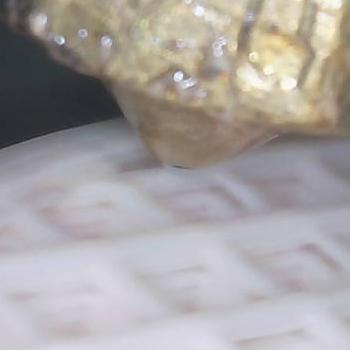
Flow rate: 89%